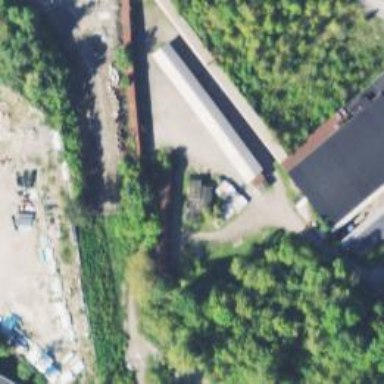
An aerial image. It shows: Industrial building.